Question: I'm using jquery ui's sortable function with several connected lists. These lists is contained inside draggable, resizeable divs with an "overflow: auto" on the divs. The problem I have comes to when I place one div with alot of list-items("li") above another.

Top div contains a lot of li elements which means it actually extends far below than actually shown. This means when I move one of the elements in the bottom div the element will jump between the top div's sortable list(which shouldn't happen, because its hidden) and the bottom div's sortable list making it flicker between the two.
This is a major issue because it's hard for the user to drop the li in the right div if this is how he/she placed their divs.
What I want is the li only to connect with the list which div it's currently hovering over.
Anyone know how to fix this?
### Technical details
The bottom div as example:
'''
<div style="height: 310px; width: 200px; z-index: 14; left: 909px; top: 215px; position: absolute;" class="Category ui-draggable ui-resizable p-resize-snap" id="cat883">
<input type="hidden" value="310" id="hiddenHeight883" name="ctl00$MainContentPlaceHolder$hiddenHeight883"><div style="height: 20px;" class="CategoryHeader">
<table style="table-layout: fixed;">
<tbody><tr>
<td style="width: 16px;"><a onclick="return ToggleLinks(&quot;883&quot;);" href="#">^</a></td><td class="categoryNameTD"><span class="categoryName">Games </span><span style="display: none;"><input type="checkbox" name="ctl00$MainContentPlaceHolder$cbxCat883" id="cbxCat883"></span></td><td style="width: 16px;"><a onclick="return Edit();" href="#">E</a></td>
</tr>
</tbody></table>
</div><div style="height: 274px; overflow: auto; border-bottom: 1px dotted rgb(221, 221, 221);" id="catLinks883">
<div class="CategoryLinks">
<ul style="list-style-type: none; margin: 0px; padding: 0px;" class="drpList ui-sortable"><li style=""><div class="drpLink">
<table style="width: 100%; table-layout: fixed;">
<tbody><tr>
<td style="width: 16px;"><img style="height: 16px; width: 16px;" alt="@" src="http://www.youtube.com/favicon.ico"></td><td style="overflow: hidden; white-space: nowrap;"><a target="_blank" href="http://www.youtube.com/" title="Youtube">Youtube</a></td><td style="width: 16px;"><span style="display: none;"><input type="checkbox" name="ctl00$MainContentPlaceHolder$cbx722" id="cbx722"></span></td>
</tr>
</tbody></table>
</div></li><li style=""><div class="drpLink">
<table style="width: 100%; table-layout: fixed;">
<tbody><tr>
<td style="width: 16px;"><img style="height: 16px; width: 16px;" alt="@" src="http://www.metacritic.com/favicon.ico"></td><td style="overflow: hidden; white-space: nowrap;"><a target="_blank" href="http://www.metacritic.com/" title="Metacritic - Movie Reviews, TV Reviews, Game Re...">Metacritic - Movie Reviews, TV Reviews, Game Re...</a></td><td style="width: 16px;"><span style="display: none;"><input type="checkbox" name="ctl00$MainContentPlaceHolder$cbx710" id="cbx710"></span></td>
</tr>
</tbody></table>
</div></li><li style="display: list-item;"><div class="drpLink">
<table style="width: 100%; table-layout: fixed;">
<tbody><tr>
<td style="width: 16px;"><img style="height: 16px; width: 16px;" alt="@" src="http://www.myspace.com/favicon.ico"></td><td style="overflow: hidden; white-space: nowrap;"><a target="_blank" href="http://www.myspace.com/" title="MySpace">MySpace</a></td><td style="width: 16px;"><span style="display: none;"><input type="checkbox" name="ctl00$MainContentPlaceHolder$cbx725" id="cbx725"></span></td>
</tr>
</tbody></table>
</div></li><li style=""><div class="drpLink">
<table style="width: 100%; table-layout: fixed;">
<tbody><tr>
<td style="width: 16px;"><img style="height: 16px; width: 16px;" alt="@" src="http://www.fz.se/favicon.ico"></td><td style="overflow: hidden; white-space: nowrap;"><a target="_blank" href="http://www.fz.se/" title="FZ">FZ</a></td><td style="width: 16px;"><span style="display: none;"><input type="checkbox" name="ctl00$MainContentPlaceHolder$cbx707" id="cbx707"></span></td>
</tr>
</tbody></table>
</div></li><li style=""><div class="drpLink">
<table style="width: 100%; table-layout: fixed;">
<tbody><tr>
<td style="width: 16px;"><img style="height: 16px; width: 16px;" alt="@" src="http://n4g.com/favicon.ico"></td><td style="overflow: hidden; white-space: nowrap;"><a target="_blank" href="http://n4g.com/" title="N4G.com : All the latest game news">N4G.com : All the latest game news</a></td><td style="width: 16px;"><span style="display: none;"><input type="checkbox" name="ctl00$MainContentPlaceHolder$cbx708" id="cbx708"></span></td>
</tr>
</tbody></table>
</div></li><li style=""><div class="drpLink">
<table style="width: 100%; table-layout: fixed;">
<tbody><tr>
<td style="width: 16px;"><img style="height: 16px; width: 16px;" alt="@" src="http://www.facebook.com/favicon.ico"></td><td style="overflow: hidden; white-space: nowrap;"><a target="_blank" href="http://www.facebook.com/" title="Facebook">Facebook</a></td><td style="width: 16px;"><span style="display: none;"><input type="checkbox" name="ctl00$MainContentPlaceHolder$cbx724" id="cbx724"></span></td>
</tr>
</tbody></table>
</div></li><li style=""><div class="drpLink">
<table style="width: 100%; table-layout: fixed;">
<tbody><tr>
<td style="width: 16px;"><img style="height: 16px; width: 16px;" alt="@" src="http://www.quakelive.com/favicon.ico"></td><td style="overflow: hidden; white-space: nowrap;"><a target="_blank" href="http://www.quakelive.com/" title="QUAKE LIVE">QUAKE LIVE</a></td><td style="width: 16px;"><span style="display: none;"><input type="checkbox" name="ctl00$MainContentPlaceHolder$cbx713" id="cbx713"></span></td>
</tr>
</tbody></table>
</div></li><li style=""><div class="drpLink">
<table style="width: 100%; table-layout: fixed;">
<tbody><tr>
<td style="width: 16px;"><img style="height: 16px; width: 16px;" alt="@" src="http://lifehacker.com/favicon.ico"></td><td style="overflow: hidden; white-space: nowrap;"><a target="_blank" href="http://lifehacker.com/" title="Lifehacker, tips and downloads for getting thin...">Lifehacker, tips and downloads for getting thin...</a></td><td style="width: 16px;"><span style="display: none;"><input type="checkbox" name="ctl00$MainContentPlaceHolder$cbx721" id="cbx721"></span></td>
</tr>
</tbody></table>
</div></li><li style=""><div class="drpLink">
<table style="width: 100%; table-layout: fixed;">
<tbody><tr>
<td style="width: 16px;"><img style="height: 16px; width: 16px;" alt="@" src="http://quicksilverscreen.com/favicon.ico"></td><td style="overflow: hidden; white-space: nowrap;"><a target="_blank" href="http://quicksilverscreen.com/" title="http://quicksilverscreen.com/">http://quicksilverscreen.com/</a></td><td style="width: 16px;"><span style="display: none;"><input type="checkbox" name="ctl00$MainContentPlaceHolder$cbx723" id="cbx723"></span></td>
</tr>
</tbody></table>
</div></li></ul>
</div>
</div>
<div class="ui-resizable-handle ui-resizable-e"></div><div class="ui-resizable-handle ui-resizable-s"></div><div class="ui-resizable-handle ui-resizable-se ui-icon ui-icon-gripsmall-diagonal-se" style="z-index: 1001;"></div></div>
'''
### Update:
Initialization: I've already tried using helper: 'clone', appendTo: "several different elements including body" and zIndex: 10000 but none of them helps me.
What I would like the appendTo attribute to achieve is making the li droppable inside the (visual part of) my ".Category" i.e. the div that contains the list.
'''
$(".drpList").sortable({ handle: ".drpLink img", connectWith: ".drpList", tolerance: "pointer" });
'''
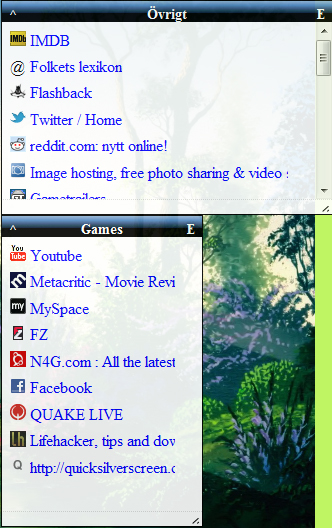
Answer: This seems to be a bug with the sortable list, I have encountered a similar problem.
This solution worked for me.
<URL>